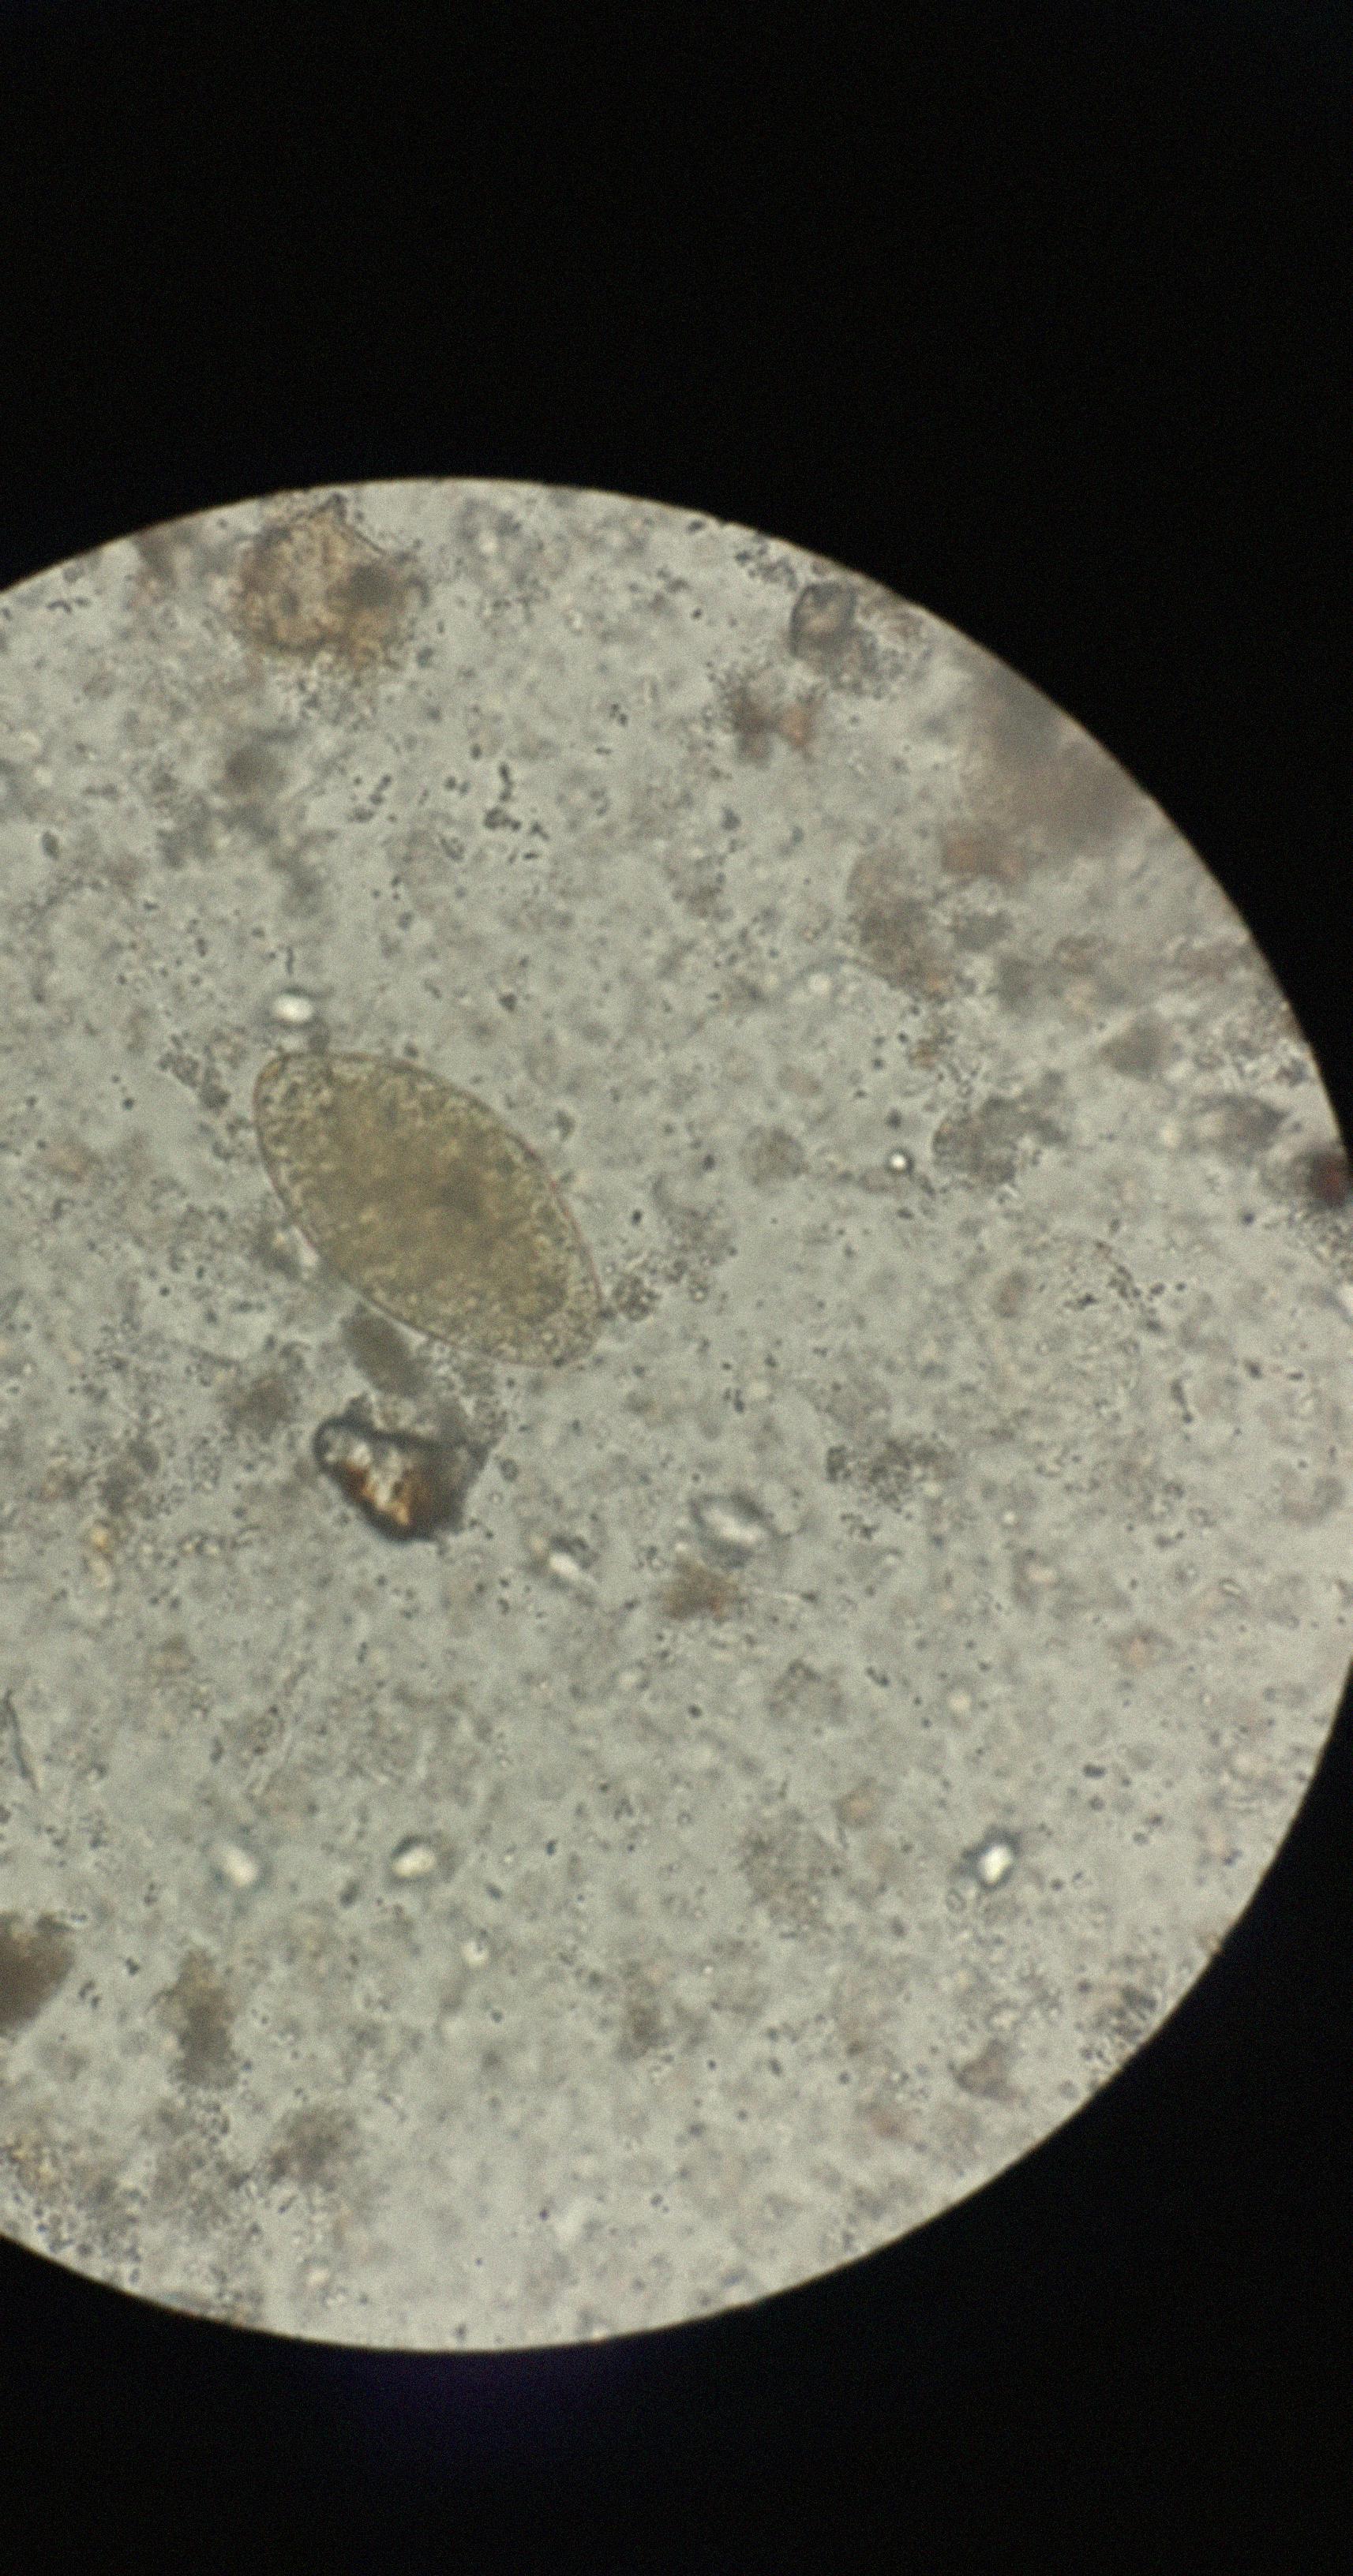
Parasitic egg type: Fasciolopsis buski